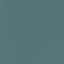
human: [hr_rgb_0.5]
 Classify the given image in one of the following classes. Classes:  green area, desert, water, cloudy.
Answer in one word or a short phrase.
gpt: water